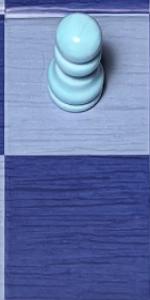
Label: Empty